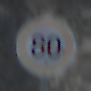
Verkehrszeichen: Geschwindigkeit80
Umgebung: Outdoor, Suburban
Tageszeit: MorningAfternoon
Wetter: PartlyCloudy
Licht: Natural
Jahreszeit: NotSpecified
Kontrast: LowContrast